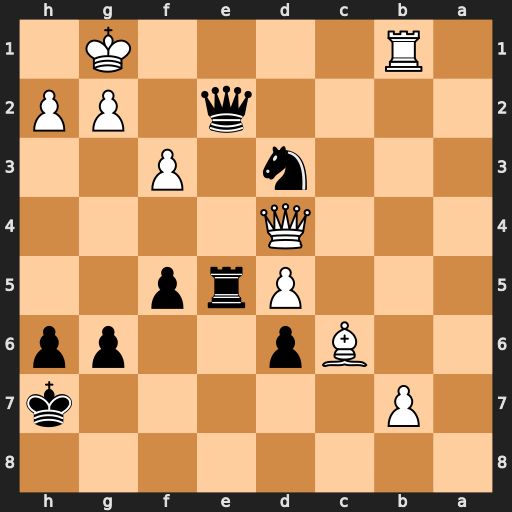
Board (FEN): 8/1P5k/2Bp2pp/3Prp2/3Q4/3n1P2/4q1PP/1R4K1
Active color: b
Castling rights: -
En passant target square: -
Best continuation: Qe1+ Rxe1 Rxe1#